Question: Hi all I have custom grid view with imageButton and textView as follows

Here i have used imageButton.. The problem is the grid is not clickable.. But if i use here imageView it works fine but UI is not appropriate.
Here is my layout
'''
<?xml version="1.0" encoding="utf-8"?>
<LinearLayout xmlns:android="http://schemas.android.com/apk/res/android"
android:layout_width="fill_parent"
android:layout_height="fill_parent"
android:orientation="vertical"
android:gravity="center"
android:padding="5dp"
>
<ImageButton
android:id="@+id/profilePic"
android:layout_width="wrap_content"
android:layout_height="wrap_content"
android:src="@drawable/newlocation"
android:background="@drawable/btnbackground"
/>
<TextView
android:id="@+id/SpeakerName"
android:layout_width="fill_parent"
android:layout_height="wrap_content"
android:gravity="center"
android:textSize="15sp"
android:text="Some Speaker"
/>
'''
Here is my adapter
'''
package com.tt.cc;
import java.util.List;
import android.content.Context;
import android.util.Log;
import android.view.LayoutInflater;
import android.view.View;
import android.view.ViewGroup;
import android.widget.ArrayAdapter;
import android.widget.TextView;
public class SavedConferencesGridAdapter extends ArrayAdapter<String>{
Context mContext;
List<String> confernceList;
public SavedConferencesGridAdapter(Context context, int textViewResourceId, List<String> confernceList)
{
super(context,textViewResourceId,confernceList);
this.confernceList = confernceList;
this.mContext = context;
Log.e("TAG", confernceList.size()+"");
}
int[] picIds = new int[] { R.drawable.newschedule,R.drawable.newexhibitors,
R.drawable.newsponsers, R.drawable.newlocation,
R.drawable.newfavourites, R.drawable.newreminder,R.drawable.info,R.drawable.info,R.drawable.info,R.drawable.info,R.drawable.info,R.drawable.info };
@Override
public int getCount() {
// TODO Auto-generated method stub
return confernceList.size();
}
@Override
public View getView(int position, View convertView, ViewGroup parent) {
// TODO Auto-generated method stub
View v;
if(convertView==null){
LayoutInflater li = (LayoutInflater) mContext.getSystemService(Context.LAYOUT_INFLATER_SERVICE);
v = li.inflate(R.layout.entity, null);
TextView tv = (TextView)v.findViewById(R.id.SpeakerName);
tv.setText("tt");
/*ImageView iv = (ImageView) v.findViewById(R.id.profilePic);
iv.setImageResource(picIds[position]);*/
}
else
{
v = convertView;
}
return v;
}
}
'''
and here is my activity
'''
public class SavedConferencesActivity extends Activity{
GridView confereneceGridView;
ArrayAdapter<String> conferneceAdapter;
Button btnUpdate;
List<String> conferenceList;
TextView txtHeading;
Boolean result = false;
@Override
protected void onCreate(Bundle savedInstanceState) {
super.onCreate(savedInstanceState);
}
protected void onStart() {
super.onStart();
setContentView(R.layout.homegridlayout);
initialize();
confereneceGridView.setOnItemClickListener(new OnItemClickListener() {
@Override
public void onItemClick(AdapterView<?> parent, View view,
int position, long id) {
Toast.makeText(SavedConferencesActivity.this, conferenceList.get(position)+"", Toast.LENGTH_SHORT).show();
}
@Override
protected void onResume() {
// TODO Auto-generated method stub
super.onResume();
conferneceAdapter = new SavedConferencesGridAdapter(this, android.R.layout.simple_list_item_1, conferenceList);
confereneceGridView.setAdapter(conferneceAdapter);
}
private void initialize() {
confereneceGridView = (GridView) findViewById(R.id.gridOfConference);
btnUpdate = (Button) findViewById(R.id.btnUpdate);
txtHeading = (TextView) findViewById(R.id.txtTag);
conferenceList = new ArrayList<String>();
conferenceList.add("AA");
conferenceList.add("BB");
conferenceList.add("CC");
if (conferenceList.size() == 0)
txtHeading.setText("No conferences saved");
else
txtHeading.setText("Selected Conferences");
}
}
'''
Please help me in solving this problem. Or if any alternative available..
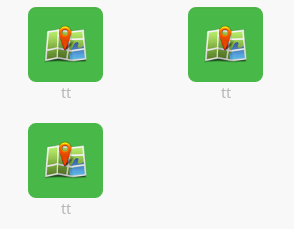
Answer: Simple. Provide this attribute for the ImageButton ,
'''
android:focusable="false"
'''
This problem usually occurs when there is a focussable element in the Grid.(Eg:Buttons, ImageButton etc).